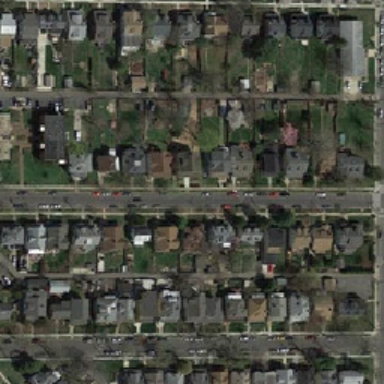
There are buildings roads meadows and trees .